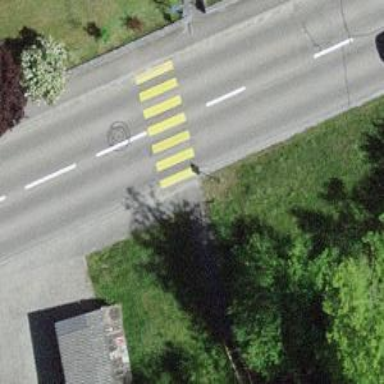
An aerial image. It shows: Marked road crossing.